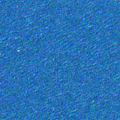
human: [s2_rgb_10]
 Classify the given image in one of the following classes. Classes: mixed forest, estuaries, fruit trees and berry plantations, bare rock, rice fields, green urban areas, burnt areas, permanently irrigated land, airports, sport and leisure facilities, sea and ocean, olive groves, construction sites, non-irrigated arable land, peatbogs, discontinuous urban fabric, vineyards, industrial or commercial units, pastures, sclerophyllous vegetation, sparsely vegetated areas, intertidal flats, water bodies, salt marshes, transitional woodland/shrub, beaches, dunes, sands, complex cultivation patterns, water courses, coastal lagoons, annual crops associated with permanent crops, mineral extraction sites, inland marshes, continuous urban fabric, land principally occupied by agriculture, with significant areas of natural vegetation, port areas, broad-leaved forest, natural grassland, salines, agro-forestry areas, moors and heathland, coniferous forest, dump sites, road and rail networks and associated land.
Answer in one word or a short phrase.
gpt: sea and ocean